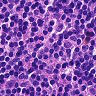
Metastatic tissue present: no